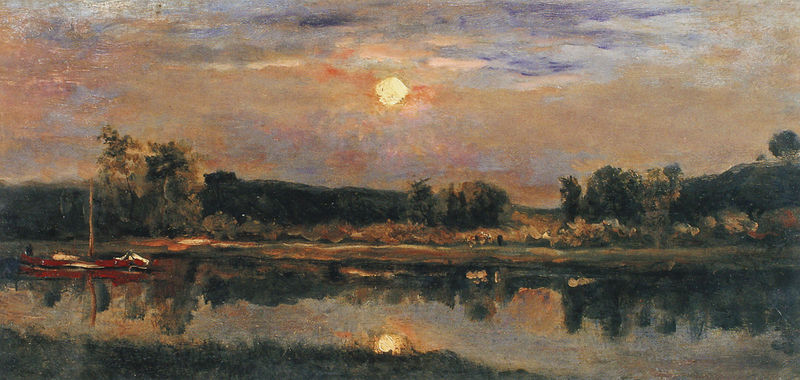
Titel: Monschein am Flußufer oder die Ufer der Oise
Künstler: Charles- Francois Daubigny
Schlagwörter: baum, blau, himmel, wasser, wolken, bäume, fluss, gelb, grün, landschaft, menschen, see, ufer, gras, rot, wiese, wolke, leute, mensch, hügel, natur, spiegelung, gewässer, sonne, sträucher, gold, personen, pflanzen, wald, boot, ruhig, schiff, segel, segelboot, spiegelbild, mast, segelschiff, modern, dorf, sonnenuntergang, strom, querformat, untergang, spiegeln, still, gestade, hügelig, bam, 1800, uferbewuchs